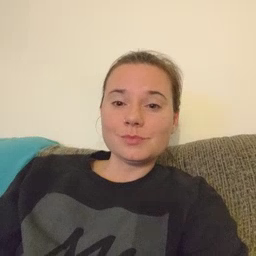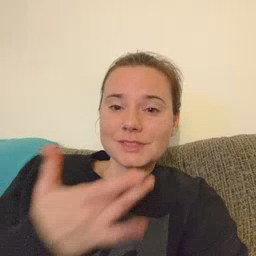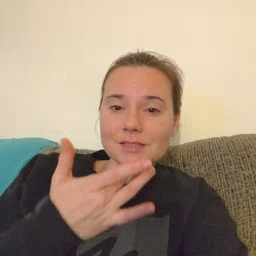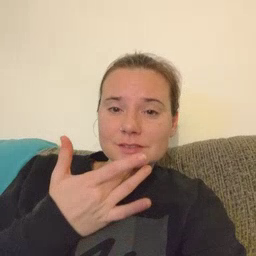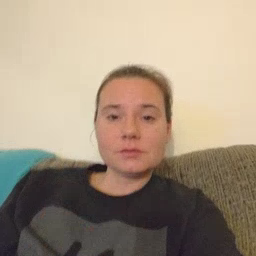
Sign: taste